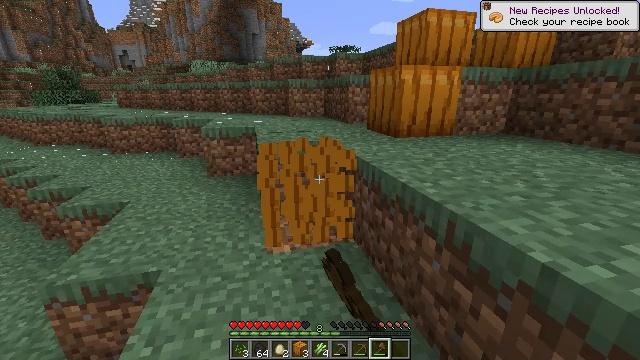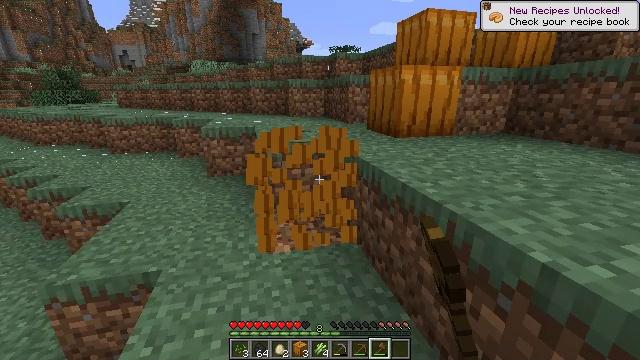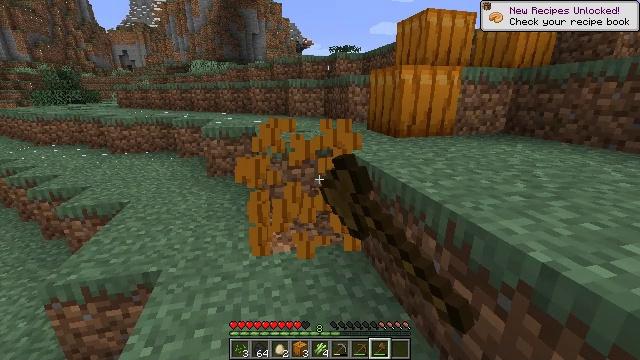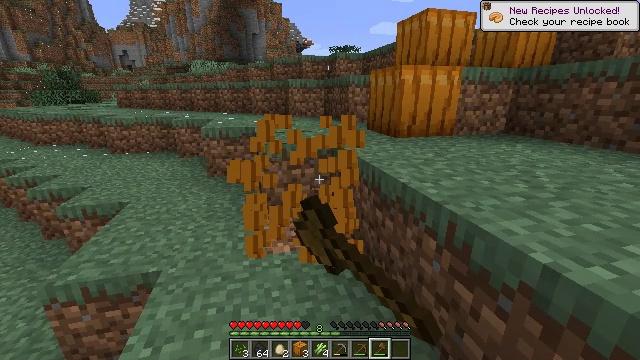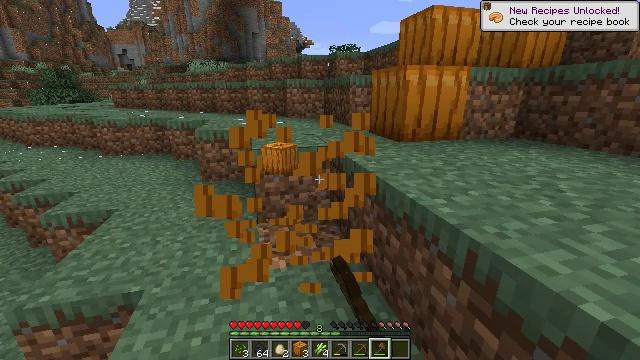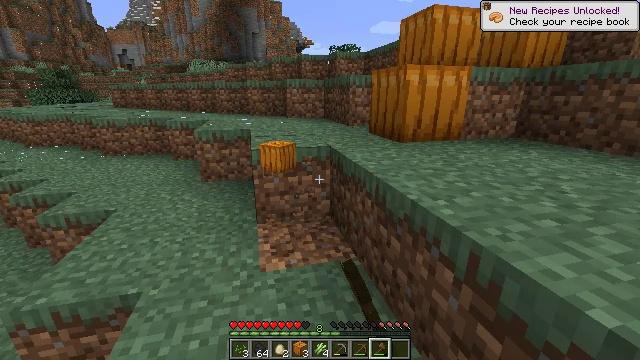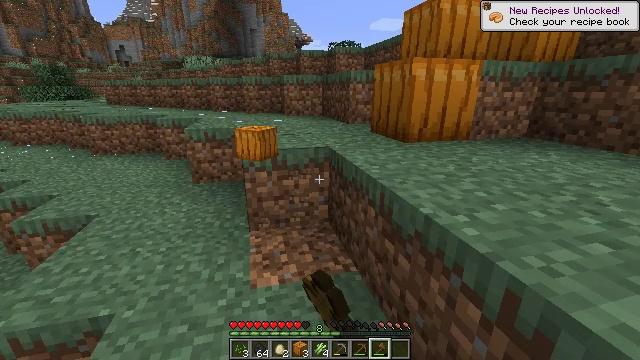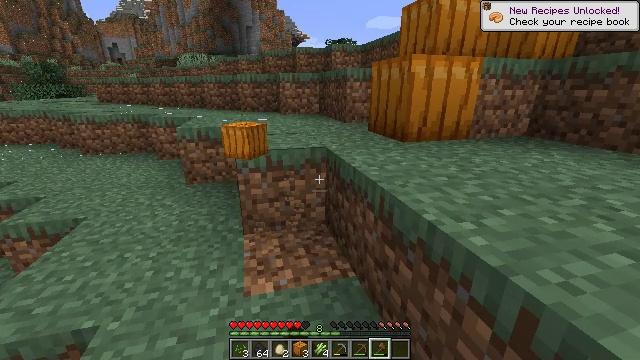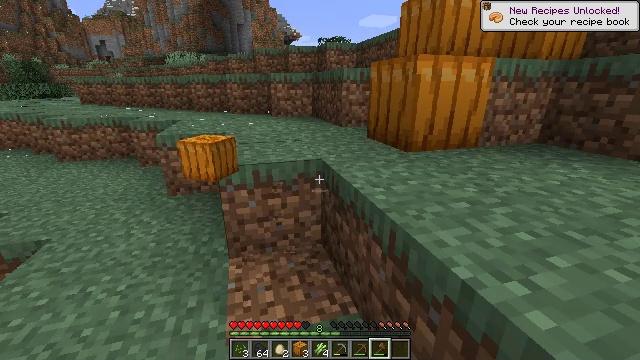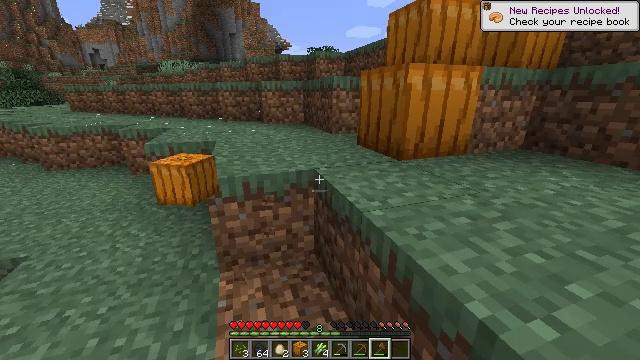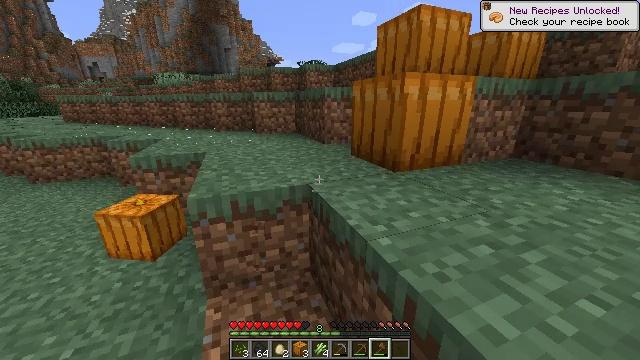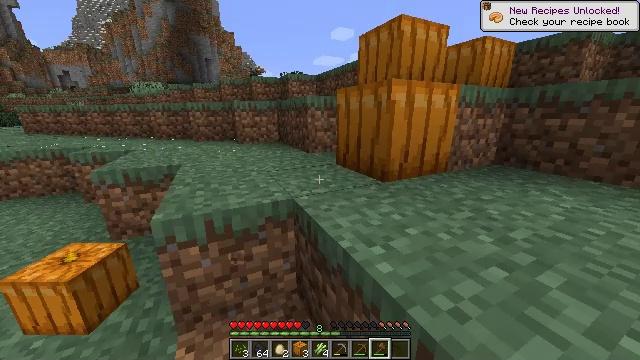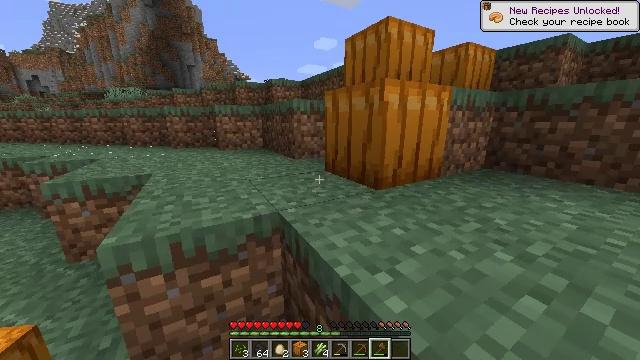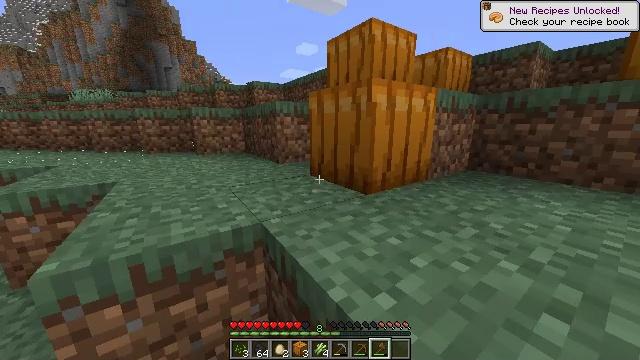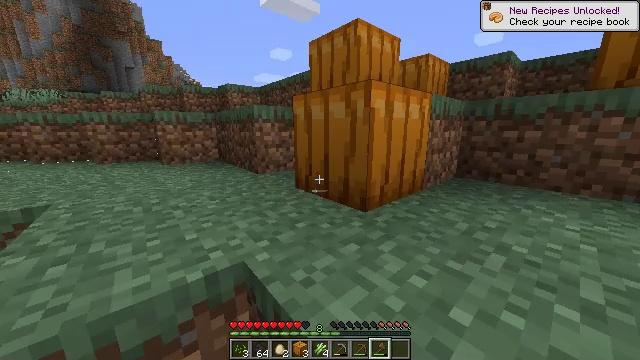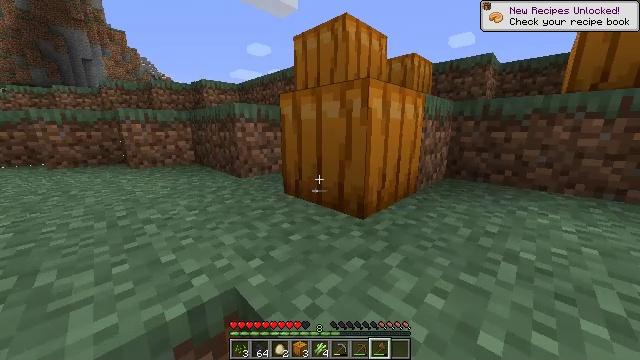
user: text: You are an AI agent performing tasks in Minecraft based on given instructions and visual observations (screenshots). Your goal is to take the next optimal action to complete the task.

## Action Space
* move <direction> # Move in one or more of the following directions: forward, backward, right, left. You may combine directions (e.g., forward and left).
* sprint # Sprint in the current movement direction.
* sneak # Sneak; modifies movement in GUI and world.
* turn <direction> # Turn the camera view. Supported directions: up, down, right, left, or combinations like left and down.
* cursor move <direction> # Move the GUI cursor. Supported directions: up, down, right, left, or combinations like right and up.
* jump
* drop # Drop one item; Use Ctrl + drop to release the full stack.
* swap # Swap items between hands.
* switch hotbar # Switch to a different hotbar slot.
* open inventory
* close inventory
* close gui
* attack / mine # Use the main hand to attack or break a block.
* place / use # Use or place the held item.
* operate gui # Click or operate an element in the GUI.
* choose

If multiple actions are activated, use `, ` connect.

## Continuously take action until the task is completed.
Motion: motion action
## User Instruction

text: Harvest a pumpkin from the field.
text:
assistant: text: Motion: attack / mine
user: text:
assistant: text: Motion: attack / mine
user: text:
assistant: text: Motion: move forward, attack / mine
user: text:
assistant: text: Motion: move forward, attack / mine
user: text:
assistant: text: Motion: move forward, attack / mine
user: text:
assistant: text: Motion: move forward, attack / mine
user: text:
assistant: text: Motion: move forward
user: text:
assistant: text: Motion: move forward, sprint, turn right
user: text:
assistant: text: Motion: move forward, sprint, turn right
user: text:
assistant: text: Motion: move forward, sprint, turn right
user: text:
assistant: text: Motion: move forward, sprint, turn right and up
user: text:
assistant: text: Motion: move forward, turn right and up
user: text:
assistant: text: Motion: move forward, turn right
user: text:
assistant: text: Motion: move forward, turn right and up
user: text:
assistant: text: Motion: move forward, turn right
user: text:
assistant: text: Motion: no_op
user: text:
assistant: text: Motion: no_op
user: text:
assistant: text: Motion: no_op
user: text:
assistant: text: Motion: turn left
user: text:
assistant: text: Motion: move forward, turn left
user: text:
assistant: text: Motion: move forward, turn right, jump
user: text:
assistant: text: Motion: move forward, turn right and down, jump
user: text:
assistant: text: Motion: move forward, turn right and down, jump
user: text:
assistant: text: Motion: move forward, turn right and down, jump
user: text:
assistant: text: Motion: move forward, turn right and down, jump
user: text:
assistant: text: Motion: turn right and down, attack / mine
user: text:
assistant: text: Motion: attack / mine
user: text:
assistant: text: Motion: attack / mine
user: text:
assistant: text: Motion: attack / mine
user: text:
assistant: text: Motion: attack / mine